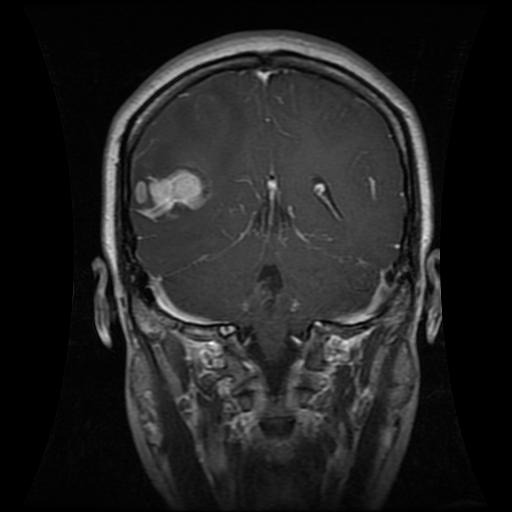
Label: glioma